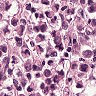
Metastatic tissue present: yes